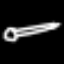
Label: pencil